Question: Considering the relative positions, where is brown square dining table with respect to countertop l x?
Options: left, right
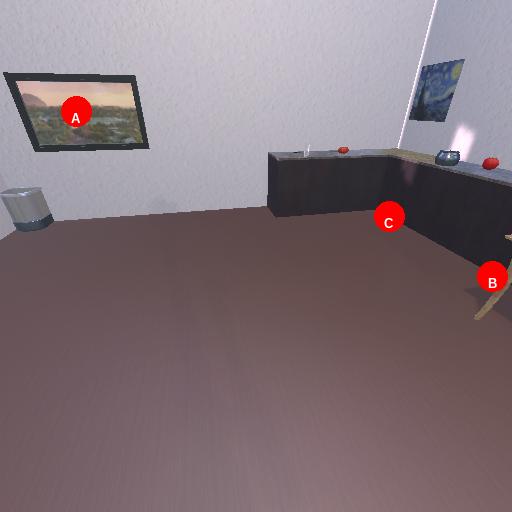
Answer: left